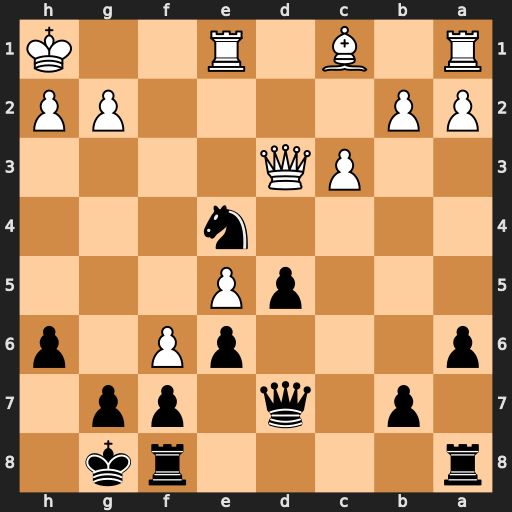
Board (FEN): r4rk1/1p1q1pp1/p3pP1p/3pP3/4n3/2PQ4/PP4PP/R1B1R2K
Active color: b
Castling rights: -
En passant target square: -
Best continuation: Nf2+ Kg1 Nxd3